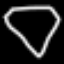
Label: diamond